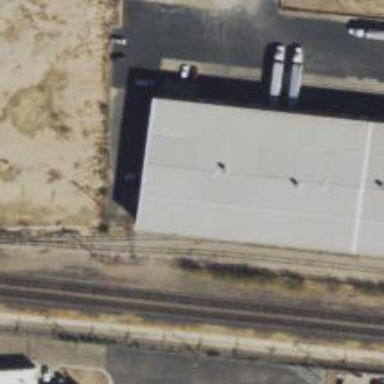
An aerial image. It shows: Rail spur service.